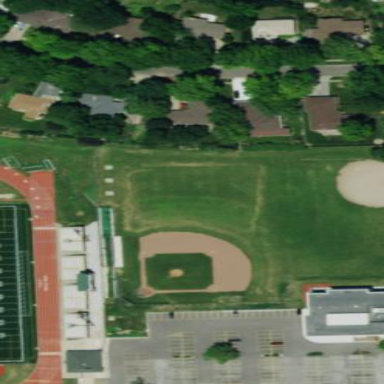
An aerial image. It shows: Softball pitch for leisure land activities.